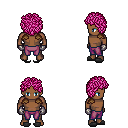
a pixel art fantasy rpg character, male body template, human, dark skin, leather shoulder armor, magenta pants, pink curly afro hairstyle, metal gloves, gray slippers, four views (front, back, left, right), 2x2 character sprite sheet, small pixel art, hard edges, no anti-aliasing